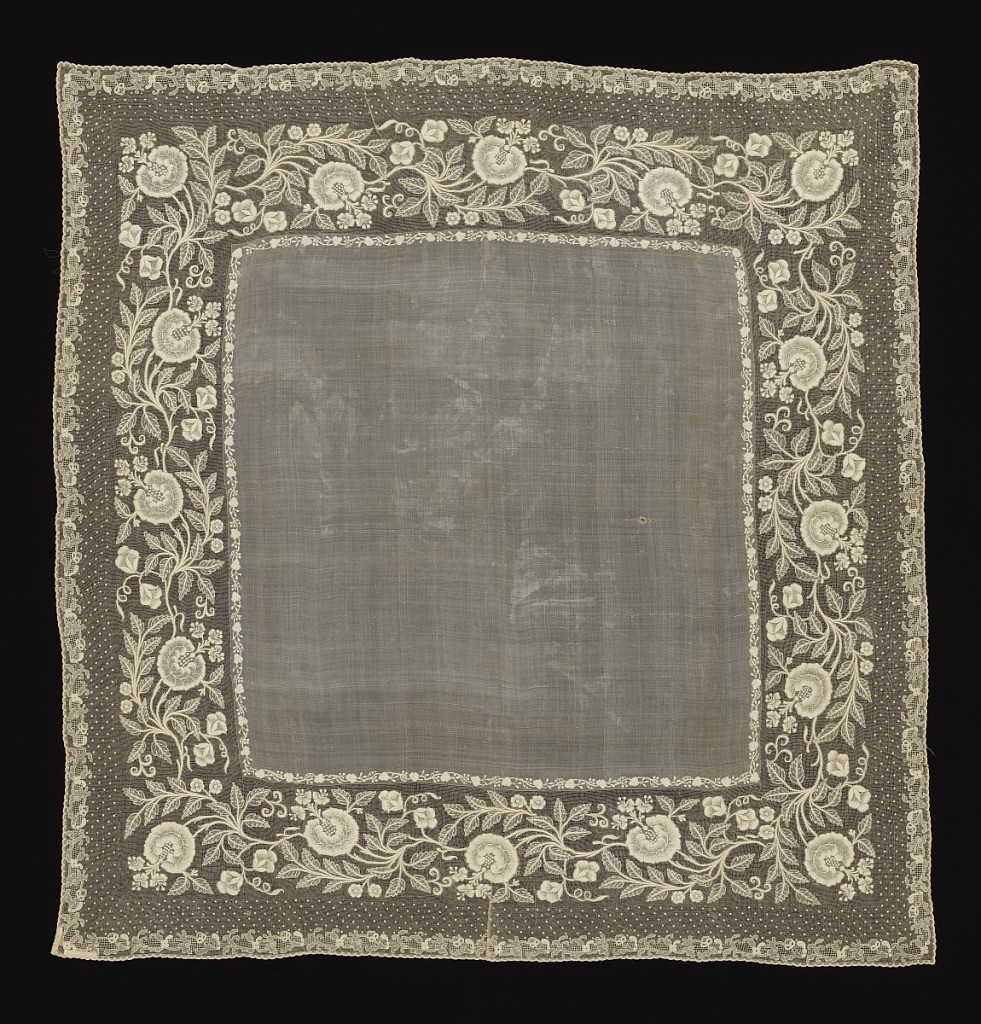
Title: Handkerchief
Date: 19th century
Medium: piña (pineapple) fiber, cotton Technique: appliqué, embroidery and drawnwork on plain weave
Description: Handkerchief in piña cloth edged with a wide border, embroidered in cotton in drawnwork in large scale floral sprays.